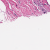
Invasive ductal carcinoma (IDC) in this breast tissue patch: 0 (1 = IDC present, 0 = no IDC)